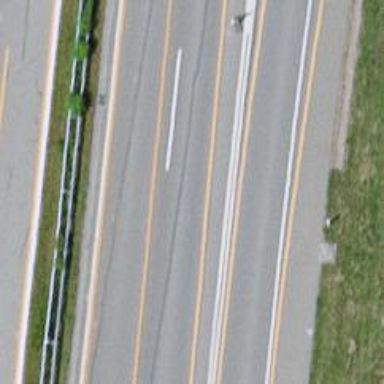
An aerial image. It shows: Motorway junction.